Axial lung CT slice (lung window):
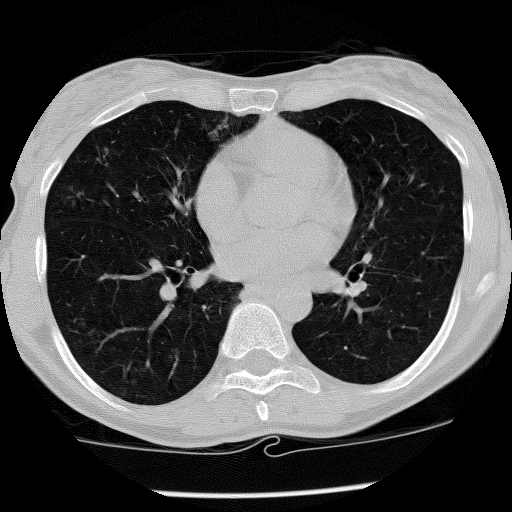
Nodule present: no